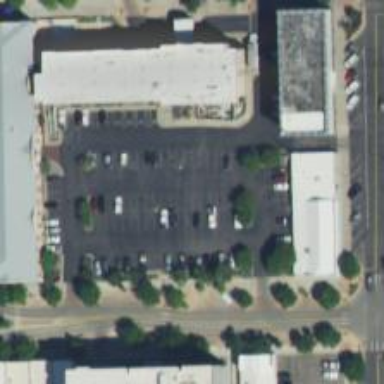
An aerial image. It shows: Parking space is available.